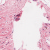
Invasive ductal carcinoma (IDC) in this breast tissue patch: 0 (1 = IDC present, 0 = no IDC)